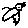
Label: bird